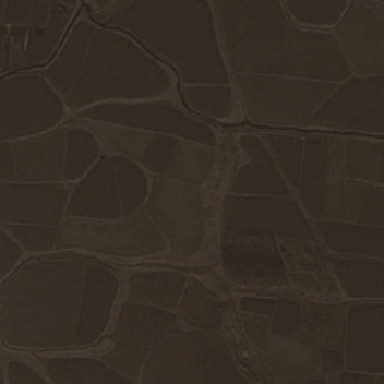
The farm was torn up by cracks .